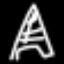
Label: The Eiffel Tower